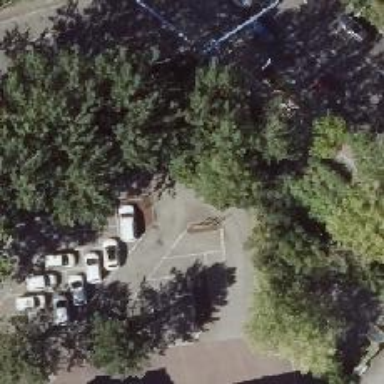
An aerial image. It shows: Parking aisle designated as service road.